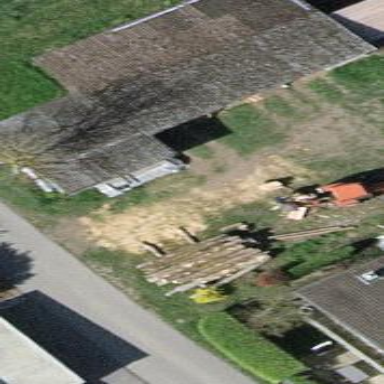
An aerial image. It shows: Shed.